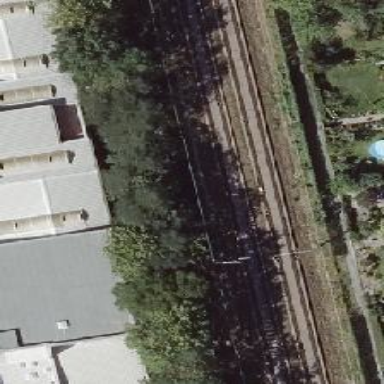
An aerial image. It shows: Railway track with contact lines for electrification.